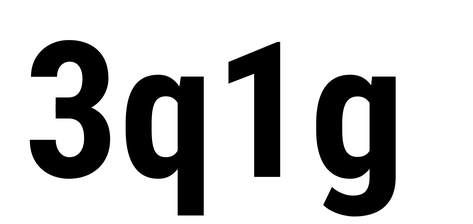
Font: Roboto_Condensed_Bold